A bearing vibration time series has been folded into this square grayscale image, one row per segment of consecutive samples. Classify the bearing condition as one of: normal, inner_race, outer_race, ball.
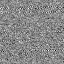
Answer: normal